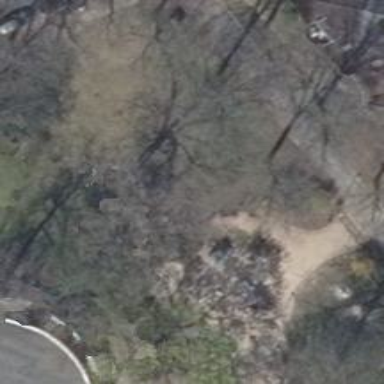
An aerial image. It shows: Playground with playhouse.